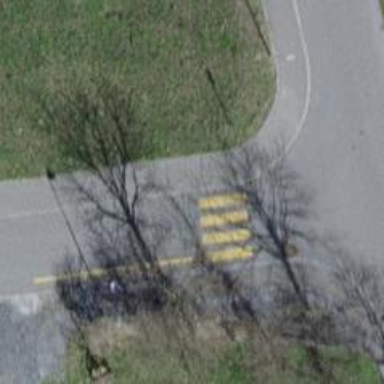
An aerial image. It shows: Marked road crossing with visible markings.